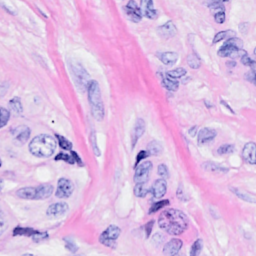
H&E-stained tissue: Breast